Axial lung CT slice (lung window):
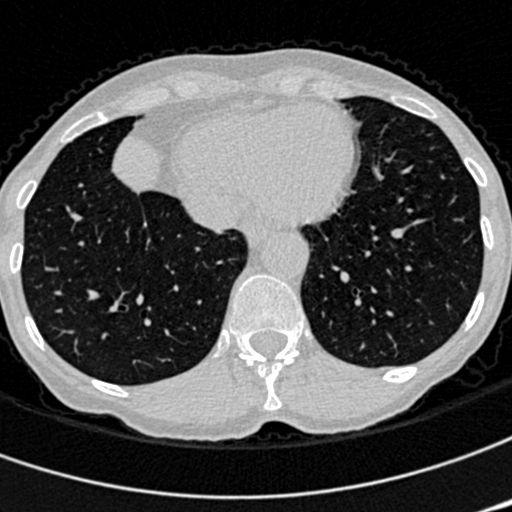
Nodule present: no